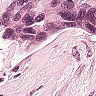
Metastatic tissue present: yes